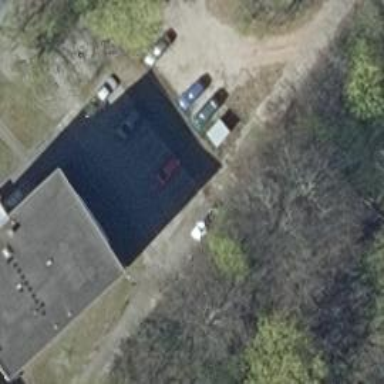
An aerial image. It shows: Asphalt driveway for service vehicles.